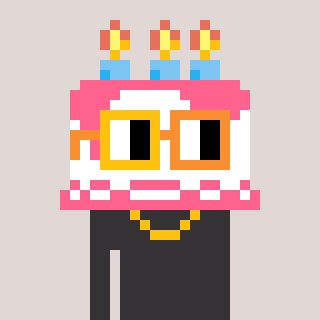
a pixel art character with square yellow and orange glasses, a cake-shaped head and a grayscale-colored body on a warm background